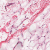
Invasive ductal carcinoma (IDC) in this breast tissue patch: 0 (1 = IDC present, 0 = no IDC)